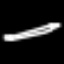
Label: pencil